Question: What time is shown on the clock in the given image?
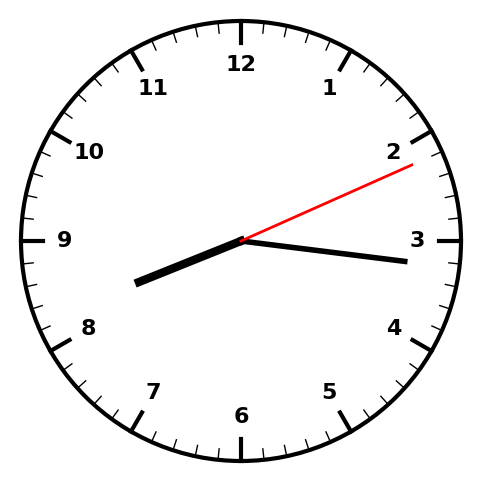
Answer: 08:16:11